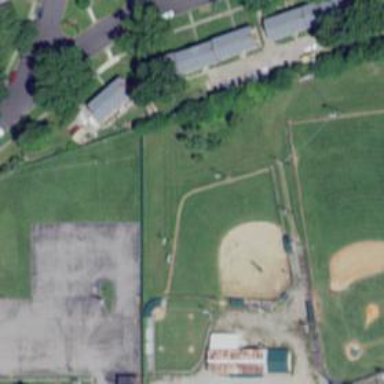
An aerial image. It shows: Baseball pitch for leisure land activities.